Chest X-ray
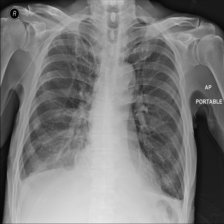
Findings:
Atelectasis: positive
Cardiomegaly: negative
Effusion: positive
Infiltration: negative
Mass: negative
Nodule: negative
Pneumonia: positive
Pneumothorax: negative
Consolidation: negative
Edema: negative
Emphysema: negative
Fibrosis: negative
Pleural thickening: negative
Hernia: negative